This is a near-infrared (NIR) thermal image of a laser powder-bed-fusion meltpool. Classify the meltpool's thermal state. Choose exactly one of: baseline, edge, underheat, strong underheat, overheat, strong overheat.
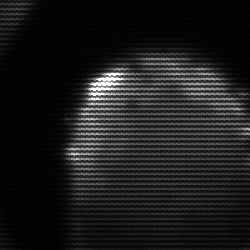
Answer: edge